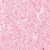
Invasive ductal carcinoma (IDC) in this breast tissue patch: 0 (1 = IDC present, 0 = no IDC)